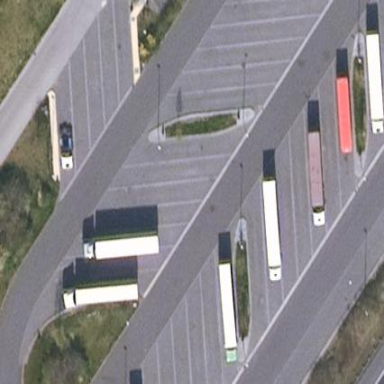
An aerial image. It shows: Parking area with asphalt surface.